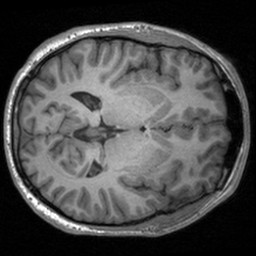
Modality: T1w
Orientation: axial
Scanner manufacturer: siemens
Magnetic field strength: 3 T
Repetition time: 1.9 s
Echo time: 0.00226 s